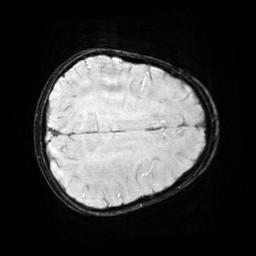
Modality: SWI
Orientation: axial
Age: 11
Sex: male
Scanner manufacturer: siemens
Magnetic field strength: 3 T
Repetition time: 0.027 s
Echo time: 0.02 s